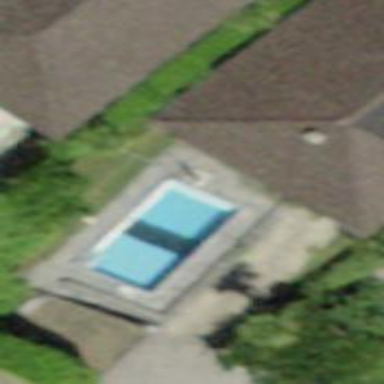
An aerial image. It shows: Swimming pool located in leisure land.